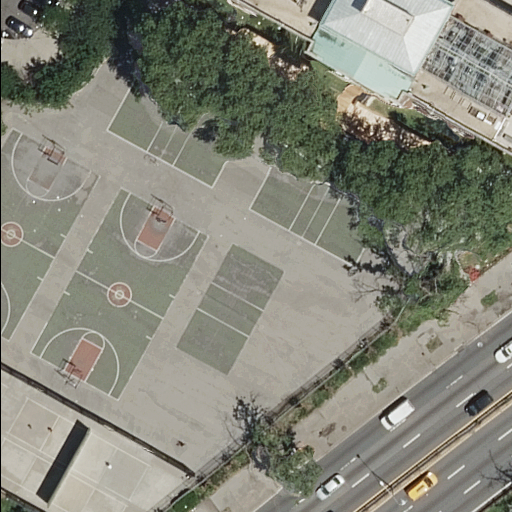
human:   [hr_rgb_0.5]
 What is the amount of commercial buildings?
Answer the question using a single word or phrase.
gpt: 0

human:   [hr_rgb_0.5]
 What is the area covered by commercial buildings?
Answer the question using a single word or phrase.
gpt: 0m2

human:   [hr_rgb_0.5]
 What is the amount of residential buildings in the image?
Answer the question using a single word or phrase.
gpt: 0

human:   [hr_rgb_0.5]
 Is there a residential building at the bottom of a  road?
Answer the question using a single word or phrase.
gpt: no

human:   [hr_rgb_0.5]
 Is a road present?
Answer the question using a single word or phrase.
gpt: yes

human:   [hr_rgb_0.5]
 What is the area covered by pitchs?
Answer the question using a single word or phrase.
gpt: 2628m2

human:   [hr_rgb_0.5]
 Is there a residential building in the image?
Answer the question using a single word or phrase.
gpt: no

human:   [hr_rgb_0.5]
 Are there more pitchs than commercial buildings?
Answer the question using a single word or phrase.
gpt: yes

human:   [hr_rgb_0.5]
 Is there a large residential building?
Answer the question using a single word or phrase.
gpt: no

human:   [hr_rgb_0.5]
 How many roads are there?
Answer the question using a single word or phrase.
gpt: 2

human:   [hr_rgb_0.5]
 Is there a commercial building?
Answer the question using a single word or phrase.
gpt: no

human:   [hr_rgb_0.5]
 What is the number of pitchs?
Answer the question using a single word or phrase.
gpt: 7

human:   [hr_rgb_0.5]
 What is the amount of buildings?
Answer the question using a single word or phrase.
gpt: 1

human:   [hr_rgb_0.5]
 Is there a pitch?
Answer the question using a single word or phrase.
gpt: yes

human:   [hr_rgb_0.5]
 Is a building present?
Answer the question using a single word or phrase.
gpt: yes

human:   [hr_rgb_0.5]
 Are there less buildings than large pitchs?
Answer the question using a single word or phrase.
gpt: no

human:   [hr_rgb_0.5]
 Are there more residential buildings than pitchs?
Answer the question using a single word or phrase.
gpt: no

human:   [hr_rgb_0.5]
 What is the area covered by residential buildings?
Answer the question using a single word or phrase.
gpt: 0m2

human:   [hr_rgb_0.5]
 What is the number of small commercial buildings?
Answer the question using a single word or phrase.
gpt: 0

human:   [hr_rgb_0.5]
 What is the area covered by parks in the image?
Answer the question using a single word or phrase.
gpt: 6218m2

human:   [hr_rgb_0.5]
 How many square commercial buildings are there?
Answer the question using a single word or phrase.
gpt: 0

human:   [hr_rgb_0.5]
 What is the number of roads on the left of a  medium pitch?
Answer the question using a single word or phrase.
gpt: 0

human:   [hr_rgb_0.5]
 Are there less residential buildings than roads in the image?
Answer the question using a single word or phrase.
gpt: yes

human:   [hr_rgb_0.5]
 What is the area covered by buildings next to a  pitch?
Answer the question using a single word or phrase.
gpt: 470m2

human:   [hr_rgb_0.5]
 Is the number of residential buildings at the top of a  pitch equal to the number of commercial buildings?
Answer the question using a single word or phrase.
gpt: yes

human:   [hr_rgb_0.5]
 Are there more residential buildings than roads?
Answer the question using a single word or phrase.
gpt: no

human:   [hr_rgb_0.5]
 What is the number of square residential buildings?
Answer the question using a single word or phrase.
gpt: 0

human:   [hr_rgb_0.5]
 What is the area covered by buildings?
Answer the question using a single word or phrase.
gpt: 470m2

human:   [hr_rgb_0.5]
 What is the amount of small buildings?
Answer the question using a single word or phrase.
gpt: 0

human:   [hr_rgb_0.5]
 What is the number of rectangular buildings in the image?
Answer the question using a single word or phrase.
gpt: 0

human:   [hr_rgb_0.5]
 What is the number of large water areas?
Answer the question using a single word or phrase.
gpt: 0

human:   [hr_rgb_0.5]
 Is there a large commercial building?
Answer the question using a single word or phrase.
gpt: no

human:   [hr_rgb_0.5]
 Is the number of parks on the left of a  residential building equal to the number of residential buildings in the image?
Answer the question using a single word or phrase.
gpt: yes

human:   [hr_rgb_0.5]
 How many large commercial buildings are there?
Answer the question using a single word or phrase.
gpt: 0

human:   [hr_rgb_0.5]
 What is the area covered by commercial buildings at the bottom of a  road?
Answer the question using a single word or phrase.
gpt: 0m2

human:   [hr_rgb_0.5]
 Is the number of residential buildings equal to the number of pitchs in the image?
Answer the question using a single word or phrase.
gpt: no

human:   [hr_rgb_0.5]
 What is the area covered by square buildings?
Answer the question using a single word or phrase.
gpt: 0m2

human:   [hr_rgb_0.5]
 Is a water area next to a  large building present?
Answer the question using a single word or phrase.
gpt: no

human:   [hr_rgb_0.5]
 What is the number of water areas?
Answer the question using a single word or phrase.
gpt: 0

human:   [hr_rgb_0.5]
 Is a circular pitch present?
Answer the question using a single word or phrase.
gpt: no

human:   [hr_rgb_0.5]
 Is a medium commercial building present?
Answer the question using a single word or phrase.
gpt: no

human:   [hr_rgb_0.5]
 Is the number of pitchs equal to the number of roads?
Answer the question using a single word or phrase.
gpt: no

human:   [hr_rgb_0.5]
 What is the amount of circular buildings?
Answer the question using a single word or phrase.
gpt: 0

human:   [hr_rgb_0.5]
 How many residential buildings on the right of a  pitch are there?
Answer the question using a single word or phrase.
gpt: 0

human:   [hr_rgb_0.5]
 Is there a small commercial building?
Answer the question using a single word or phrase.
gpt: no

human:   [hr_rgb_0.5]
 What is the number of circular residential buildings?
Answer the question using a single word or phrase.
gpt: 0

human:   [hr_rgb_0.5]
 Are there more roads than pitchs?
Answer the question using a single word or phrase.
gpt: no

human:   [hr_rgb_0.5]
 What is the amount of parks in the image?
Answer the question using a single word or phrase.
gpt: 1

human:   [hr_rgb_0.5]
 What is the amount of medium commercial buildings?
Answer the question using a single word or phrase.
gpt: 0

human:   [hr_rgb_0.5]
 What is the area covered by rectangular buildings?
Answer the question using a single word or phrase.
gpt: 0m2

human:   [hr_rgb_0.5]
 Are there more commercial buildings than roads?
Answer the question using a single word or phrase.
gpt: no

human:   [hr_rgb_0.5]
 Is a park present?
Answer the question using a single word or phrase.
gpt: yes

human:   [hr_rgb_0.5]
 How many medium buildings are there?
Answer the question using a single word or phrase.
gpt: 1

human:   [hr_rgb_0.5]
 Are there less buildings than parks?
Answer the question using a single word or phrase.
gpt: no

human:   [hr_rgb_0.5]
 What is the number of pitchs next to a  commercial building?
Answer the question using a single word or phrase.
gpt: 0

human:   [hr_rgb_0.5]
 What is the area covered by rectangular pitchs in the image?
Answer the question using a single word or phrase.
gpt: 2628m2

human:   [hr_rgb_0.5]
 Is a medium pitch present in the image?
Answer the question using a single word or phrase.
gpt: yes

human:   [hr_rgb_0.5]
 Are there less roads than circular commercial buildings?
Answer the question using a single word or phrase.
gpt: no

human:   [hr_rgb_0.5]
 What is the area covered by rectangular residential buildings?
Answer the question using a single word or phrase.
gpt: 0m2

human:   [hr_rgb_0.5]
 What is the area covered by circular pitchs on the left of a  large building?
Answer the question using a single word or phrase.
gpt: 0m2

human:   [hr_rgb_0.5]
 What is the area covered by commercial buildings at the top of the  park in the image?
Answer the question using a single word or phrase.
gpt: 0m2

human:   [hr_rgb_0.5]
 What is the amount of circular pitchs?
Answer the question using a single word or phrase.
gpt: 0

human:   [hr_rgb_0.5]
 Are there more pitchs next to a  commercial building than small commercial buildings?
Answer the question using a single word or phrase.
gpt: no

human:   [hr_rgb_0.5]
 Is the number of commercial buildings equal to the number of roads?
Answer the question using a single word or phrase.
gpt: no